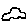
Label: car